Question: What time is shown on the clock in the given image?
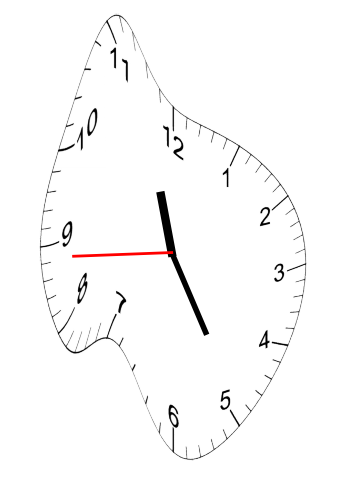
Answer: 11:24:44